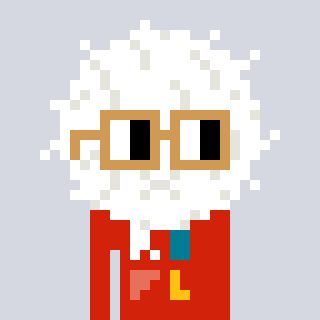
a pixel art character with square brown glasses, a cottonball-shaped head and a red-colored body on a cool background